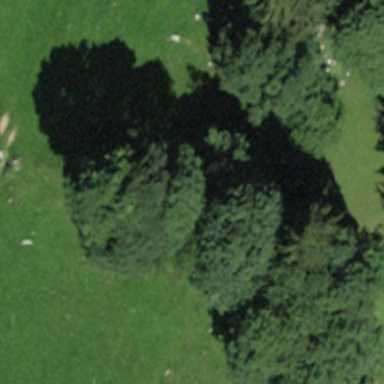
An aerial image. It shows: Forest area.